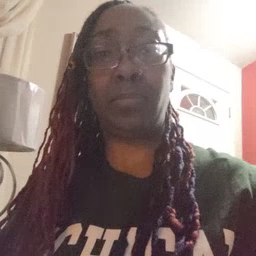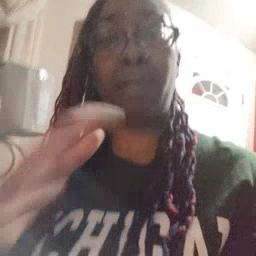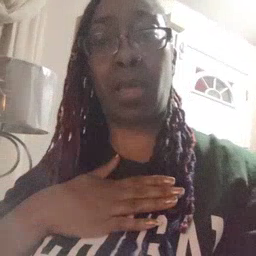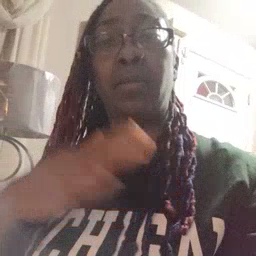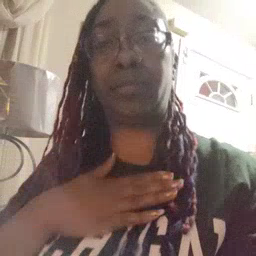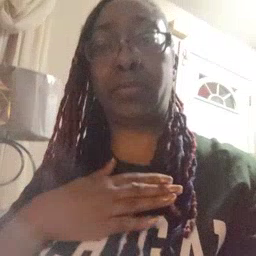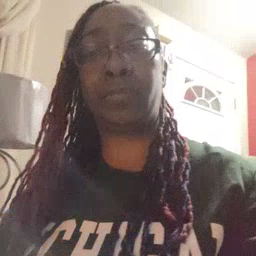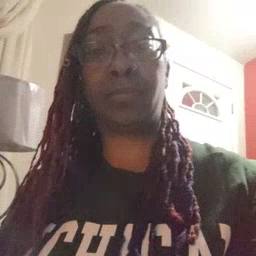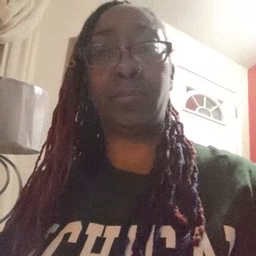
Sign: minemy